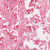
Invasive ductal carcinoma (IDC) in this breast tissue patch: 0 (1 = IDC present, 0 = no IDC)